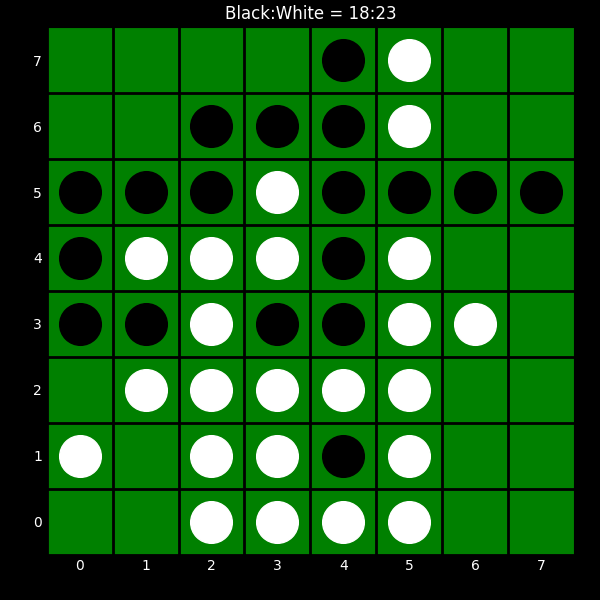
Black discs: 18
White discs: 23